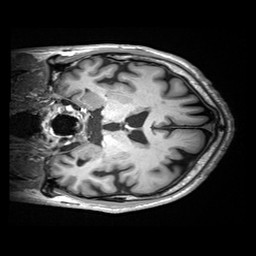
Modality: T1w
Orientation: coronal
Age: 76
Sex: male
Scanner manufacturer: siemens
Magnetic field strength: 3 T
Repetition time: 2.2 s
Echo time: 0.00245 s